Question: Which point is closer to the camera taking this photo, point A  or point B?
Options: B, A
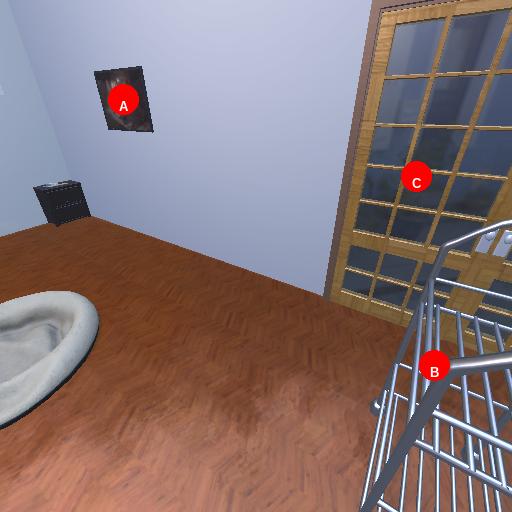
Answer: B